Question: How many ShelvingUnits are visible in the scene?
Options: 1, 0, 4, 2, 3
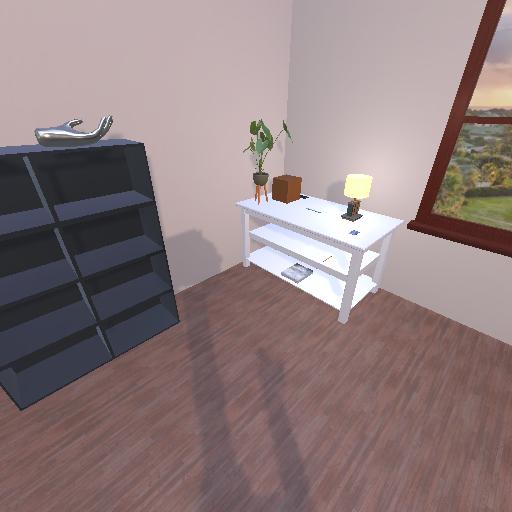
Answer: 1